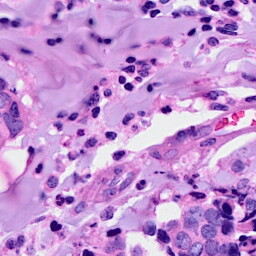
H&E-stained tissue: Breast